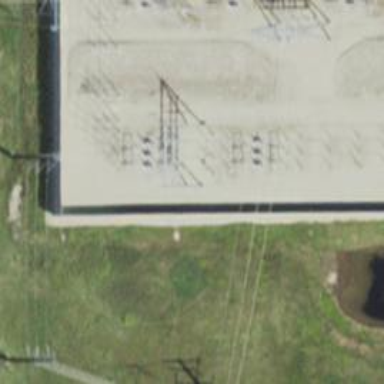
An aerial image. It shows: Switch used for power control.